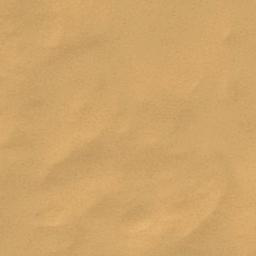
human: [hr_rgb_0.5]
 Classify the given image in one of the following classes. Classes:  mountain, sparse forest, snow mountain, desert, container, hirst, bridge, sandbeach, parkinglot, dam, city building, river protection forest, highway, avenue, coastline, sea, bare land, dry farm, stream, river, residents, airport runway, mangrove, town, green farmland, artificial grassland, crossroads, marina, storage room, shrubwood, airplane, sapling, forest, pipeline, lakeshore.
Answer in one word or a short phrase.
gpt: desert